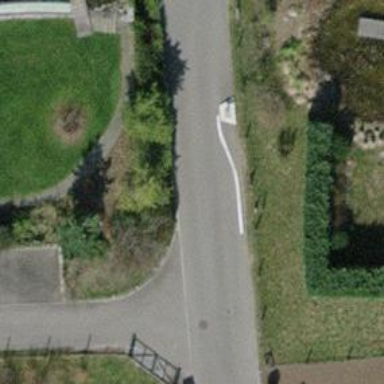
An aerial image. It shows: Traffic calming feature called choker.